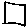
Label: square